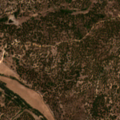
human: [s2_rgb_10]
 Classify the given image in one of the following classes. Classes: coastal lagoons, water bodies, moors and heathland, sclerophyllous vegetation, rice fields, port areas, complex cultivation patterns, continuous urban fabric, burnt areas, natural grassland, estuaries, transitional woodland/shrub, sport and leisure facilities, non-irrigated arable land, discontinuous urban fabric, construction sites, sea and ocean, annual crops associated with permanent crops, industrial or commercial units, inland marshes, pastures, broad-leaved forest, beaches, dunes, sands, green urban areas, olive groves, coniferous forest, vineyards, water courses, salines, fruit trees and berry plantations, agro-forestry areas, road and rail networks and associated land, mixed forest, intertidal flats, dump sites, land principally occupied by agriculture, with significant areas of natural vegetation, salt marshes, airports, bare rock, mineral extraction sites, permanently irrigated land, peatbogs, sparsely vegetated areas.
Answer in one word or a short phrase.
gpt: non-irrigated arable land, agro-forestry areas, broad-leaved forest, mixed forest